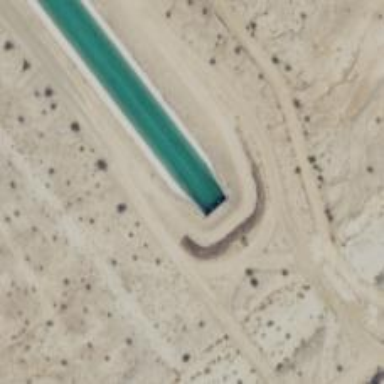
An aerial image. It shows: Culvert tunnel carrying water for canal.